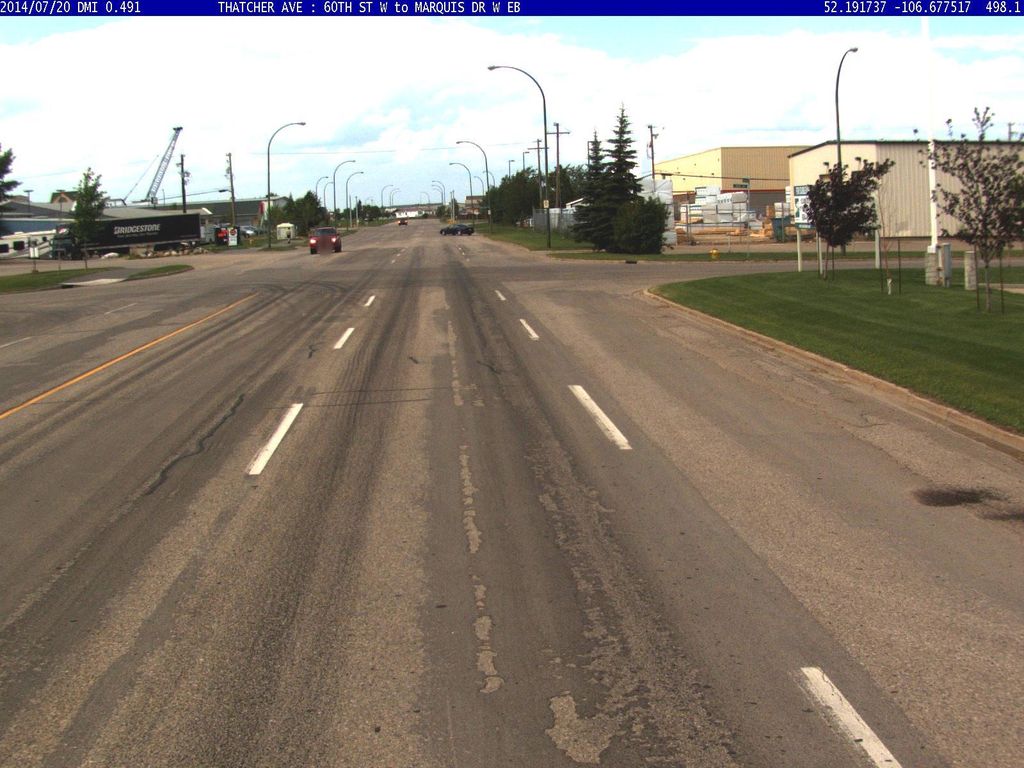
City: saskatoon